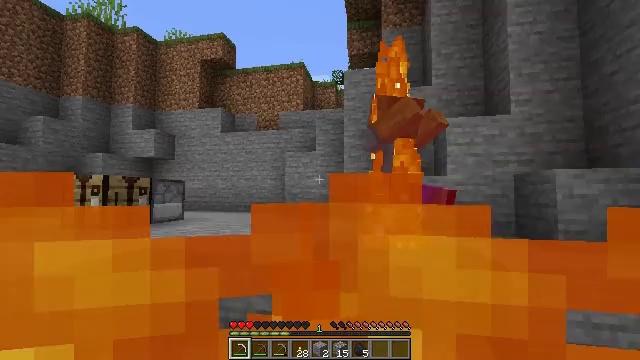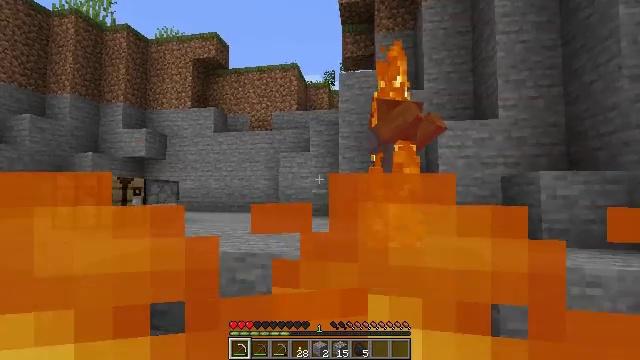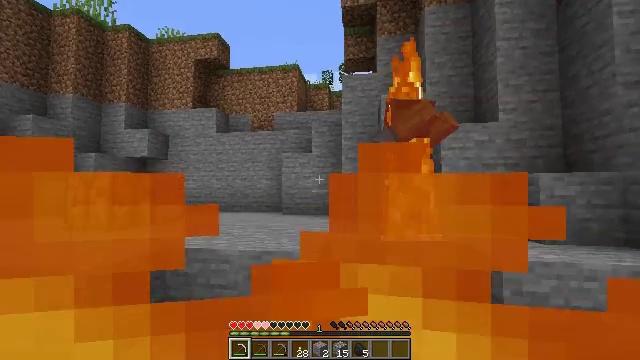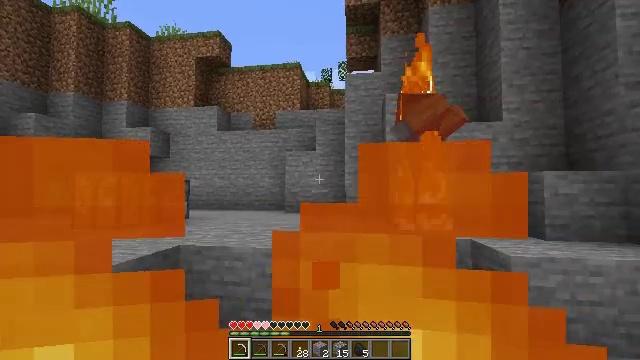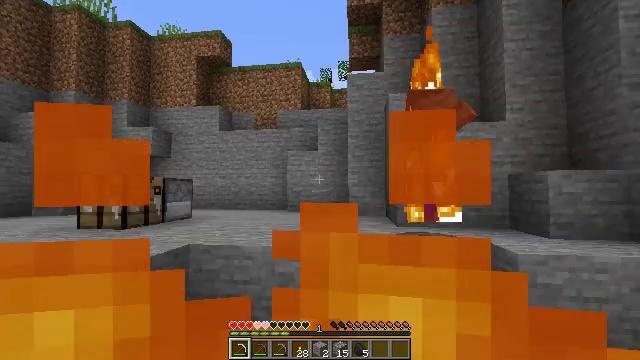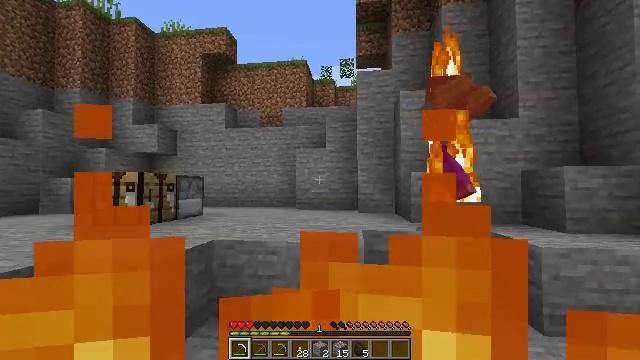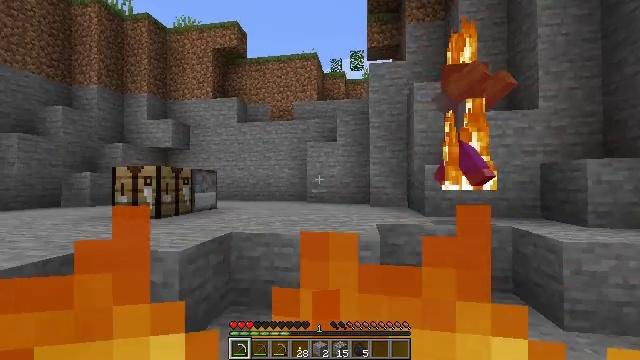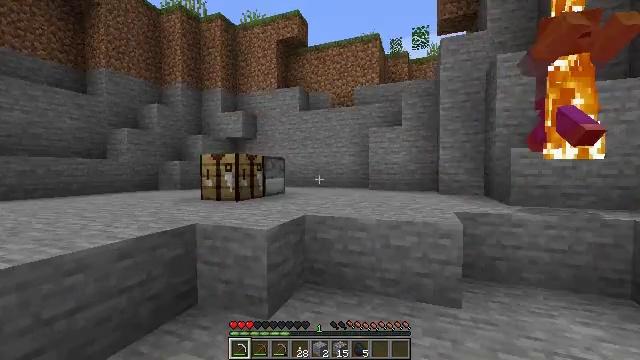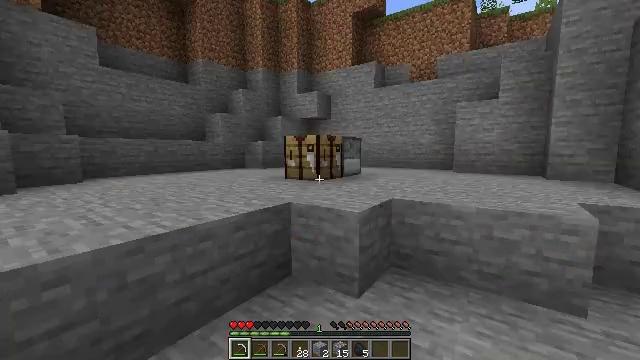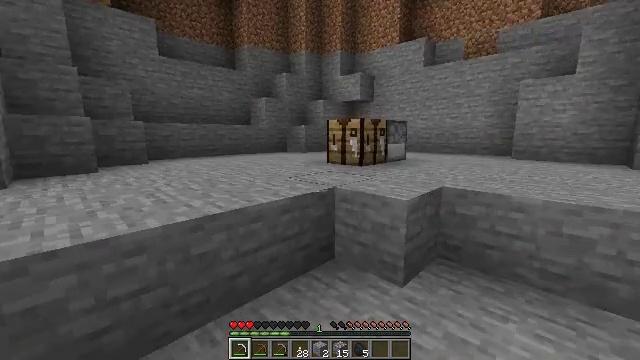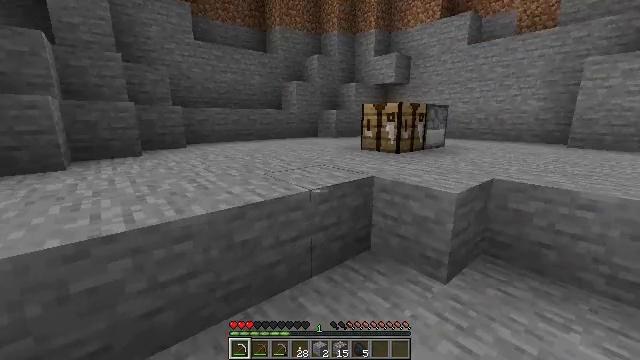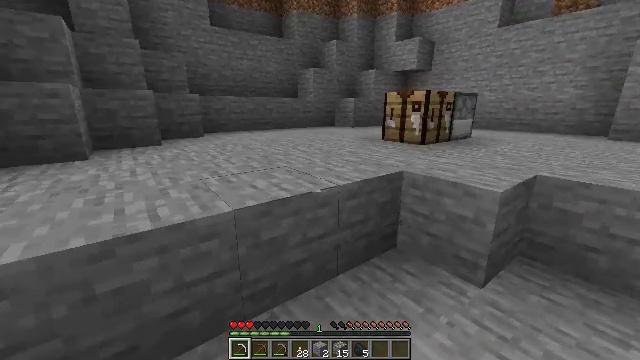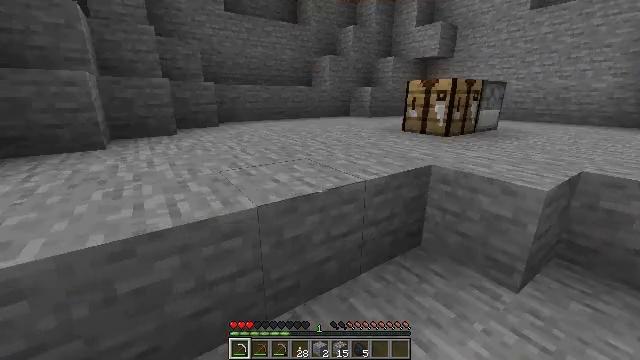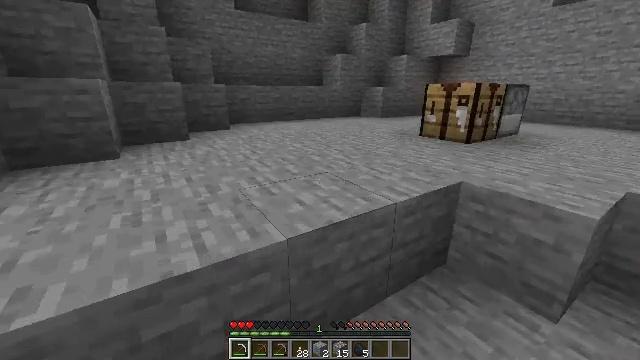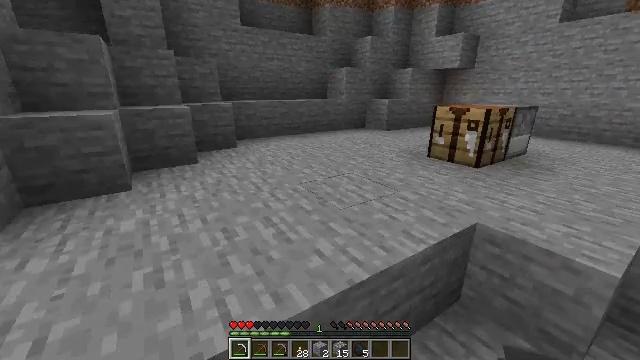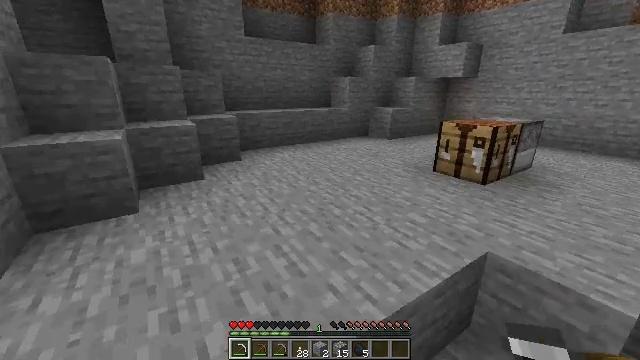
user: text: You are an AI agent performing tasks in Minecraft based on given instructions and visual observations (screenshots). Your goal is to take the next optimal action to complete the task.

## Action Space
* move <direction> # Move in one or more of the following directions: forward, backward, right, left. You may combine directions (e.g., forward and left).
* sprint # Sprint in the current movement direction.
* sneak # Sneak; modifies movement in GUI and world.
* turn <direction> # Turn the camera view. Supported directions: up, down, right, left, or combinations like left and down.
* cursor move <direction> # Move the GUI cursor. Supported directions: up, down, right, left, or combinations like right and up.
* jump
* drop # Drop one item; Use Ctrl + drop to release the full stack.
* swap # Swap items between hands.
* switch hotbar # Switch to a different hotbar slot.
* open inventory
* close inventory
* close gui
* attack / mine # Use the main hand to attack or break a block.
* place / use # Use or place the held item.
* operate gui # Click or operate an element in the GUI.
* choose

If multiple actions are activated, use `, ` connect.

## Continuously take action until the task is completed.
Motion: motion action
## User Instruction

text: Remove a block of andesite from the inventory.
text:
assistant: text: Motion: move back and move left, turn right, attack / mine
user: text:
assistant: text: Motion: move left
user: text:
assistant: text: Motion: move left, attack / mine
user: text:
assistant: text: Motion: move left, attack / mine
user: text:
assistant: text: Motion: move left, attack / mine
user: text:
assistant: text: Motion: move left, turn left and down
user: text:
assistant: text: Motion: move left, turn left and down
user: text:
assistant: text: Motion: move left, turn left and down
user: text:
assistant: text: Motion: move forward and move left, turn left and down
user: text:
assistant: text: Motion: move forward and move left, turn left and down
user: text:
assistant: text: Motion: move forward and move left, turn left and down
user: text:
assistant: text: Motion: move forward and move left, turn left and down
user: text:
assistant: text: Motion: move forward and move left, turn left and down, jump
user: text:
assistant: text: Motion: move forward and move left, jump
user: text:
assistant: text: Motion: move forward and move left, jump
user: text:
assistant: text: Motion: move forward and move left, jump
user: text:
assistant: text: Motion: move forward and move left, jump
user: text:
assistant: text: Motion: move forward and move left, turn right, switch to hotbar 5
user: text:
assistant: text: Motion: move forward and move left, turn right, switch to hotbar 5
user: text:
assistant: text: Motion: move forward and move left, turn right, switch to hotbar 5
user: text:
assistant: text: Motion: move forward and move left, turn right, switch to hotbar 5
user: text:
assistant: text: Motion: move forward and move left, turn right
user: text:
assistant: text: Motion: move forward and move left, turn right
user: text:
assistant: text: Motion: move forward and move left, turn right
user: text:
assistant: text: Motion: move forward and move left, turn right
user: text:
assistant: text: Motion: move forward and move left, turn right
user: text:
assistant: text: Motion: move forward and move left
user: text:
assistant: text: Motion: move forward and move left
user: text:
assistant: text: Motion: move forward and move left, turn right
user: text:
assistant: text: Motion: move forward and move left, turn right